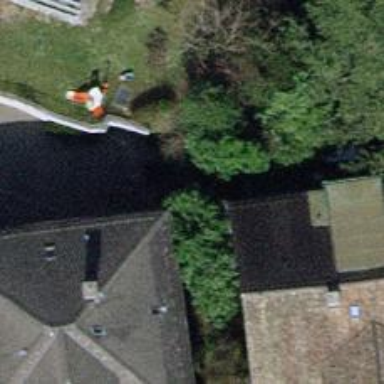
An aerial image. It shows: Driveway leading to service road.